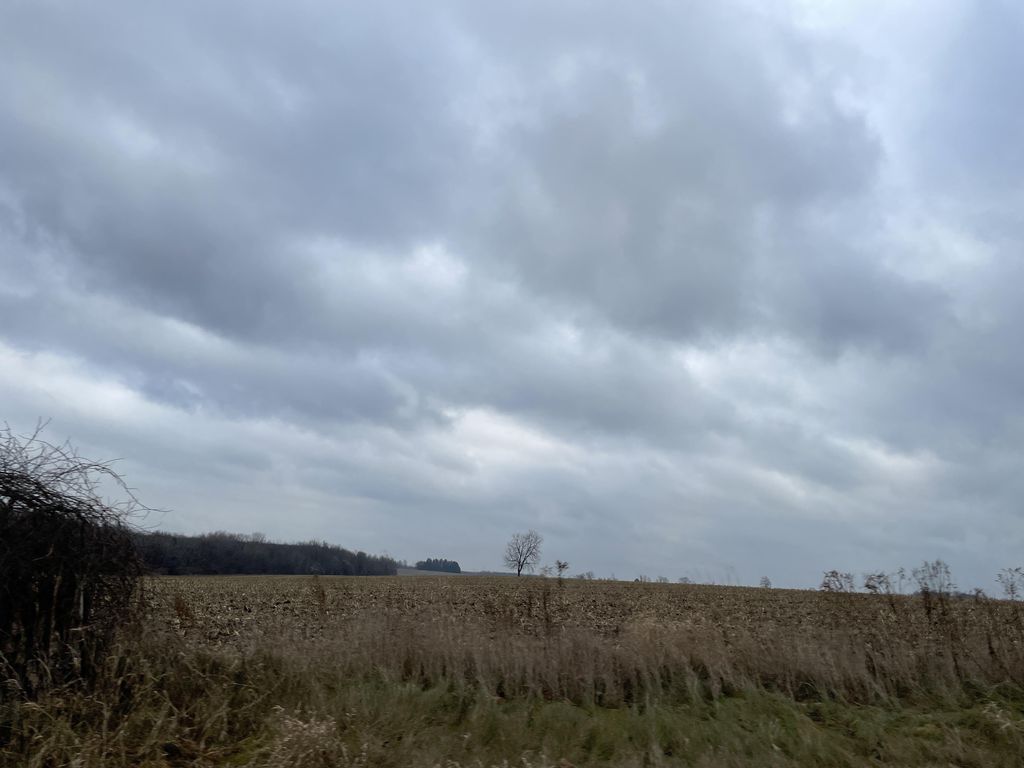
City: kitchener-waterloo